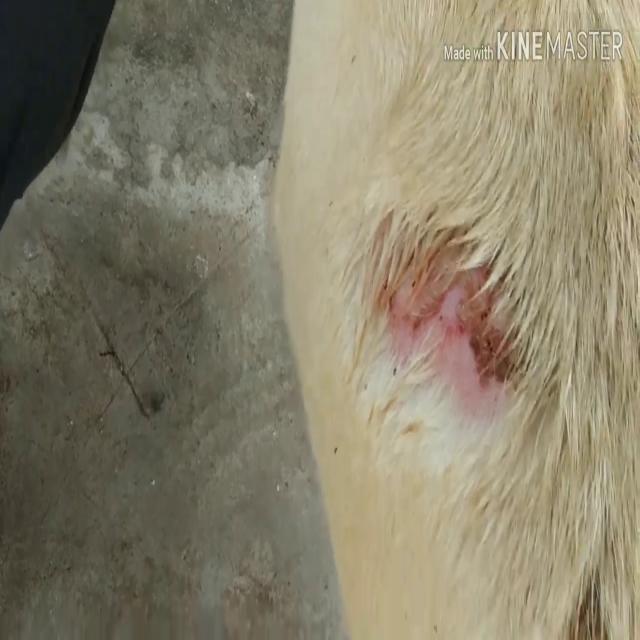
Canine dermatitis — inflammation of the skin presenting with erythema, pruritus, papules, and excoriation. May be allergic, contact, or atopic in origin.